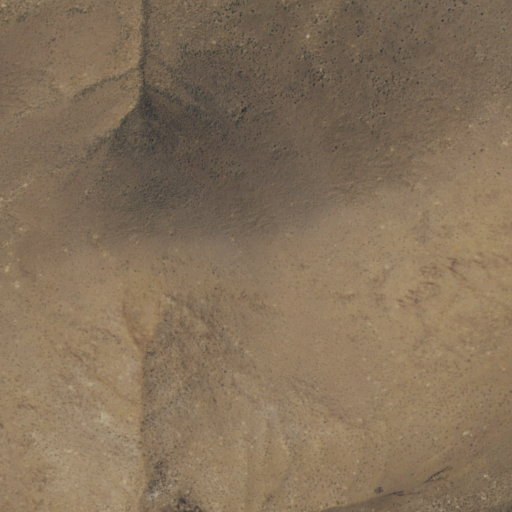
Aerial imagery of mountains in Nevada named Desert Mountains containing shrub and grassland